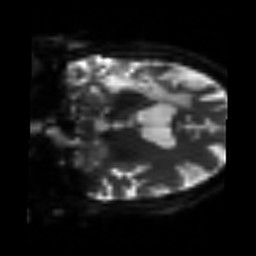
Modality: sbref
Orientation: coronal
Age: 56
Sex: male
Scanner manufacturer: siemens
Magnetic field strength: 3 T
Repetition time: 3.2 s
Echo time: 0.081 s